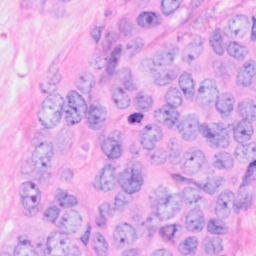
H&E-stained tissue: Breast